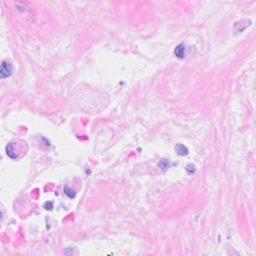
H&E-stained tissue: Breast